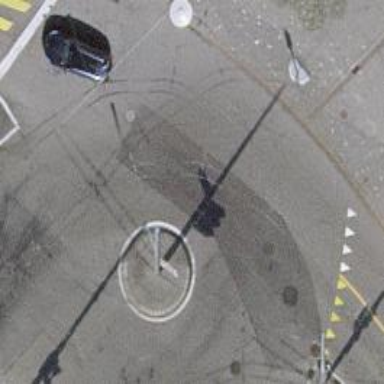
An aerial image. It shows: Secondary road with asphalt surface leading to roundabout. This road features trolley wires.